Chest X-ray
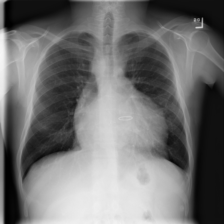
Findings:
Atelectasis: negative
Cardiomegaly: negative
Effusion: negative
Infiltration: negative
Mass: negative
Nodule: negative
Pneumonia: negative
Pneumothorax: negative
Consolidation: negative
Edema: negative
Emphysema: negative
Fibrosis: negative
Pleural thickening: negative
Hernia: negative